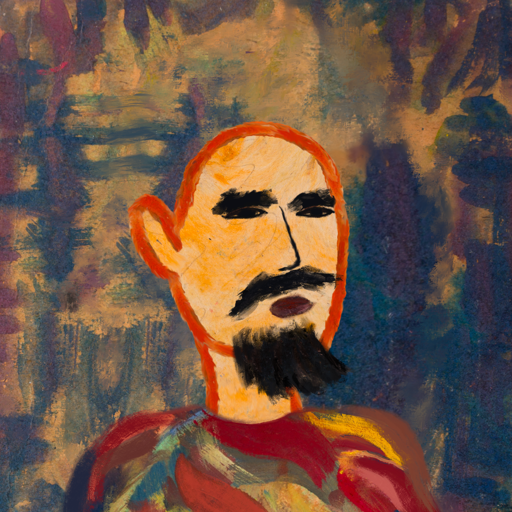
Background: InTheSun, Head And Neck Side: Experience, Face Side: Mosgoul, Bust: Mother_And_Son_Son, Hair Side: Blank, Head Accessory: Blank, Second Necklace: Blank, Necklace: Blank, Baby: Blank